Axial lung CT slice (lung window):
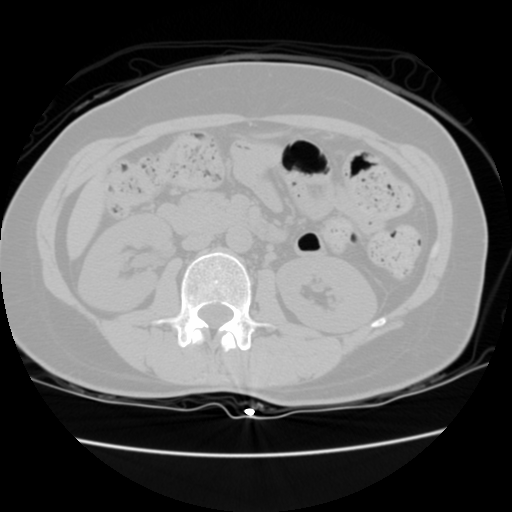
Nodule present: no